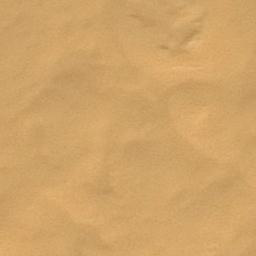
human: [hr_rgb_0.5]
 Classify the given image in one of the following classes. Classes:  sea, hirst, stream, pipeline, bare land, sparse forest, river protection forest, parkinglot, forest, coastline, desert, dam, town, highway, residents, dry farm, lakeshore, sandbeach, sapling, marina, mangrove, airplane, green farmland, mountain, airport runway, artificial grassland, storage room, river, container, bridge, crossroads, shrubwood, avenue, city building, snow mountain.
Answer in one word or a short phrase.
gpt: desert